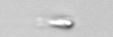
Label: flagellate_morphotype3